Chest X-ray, PA view. Patient: 19 years old, sex M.
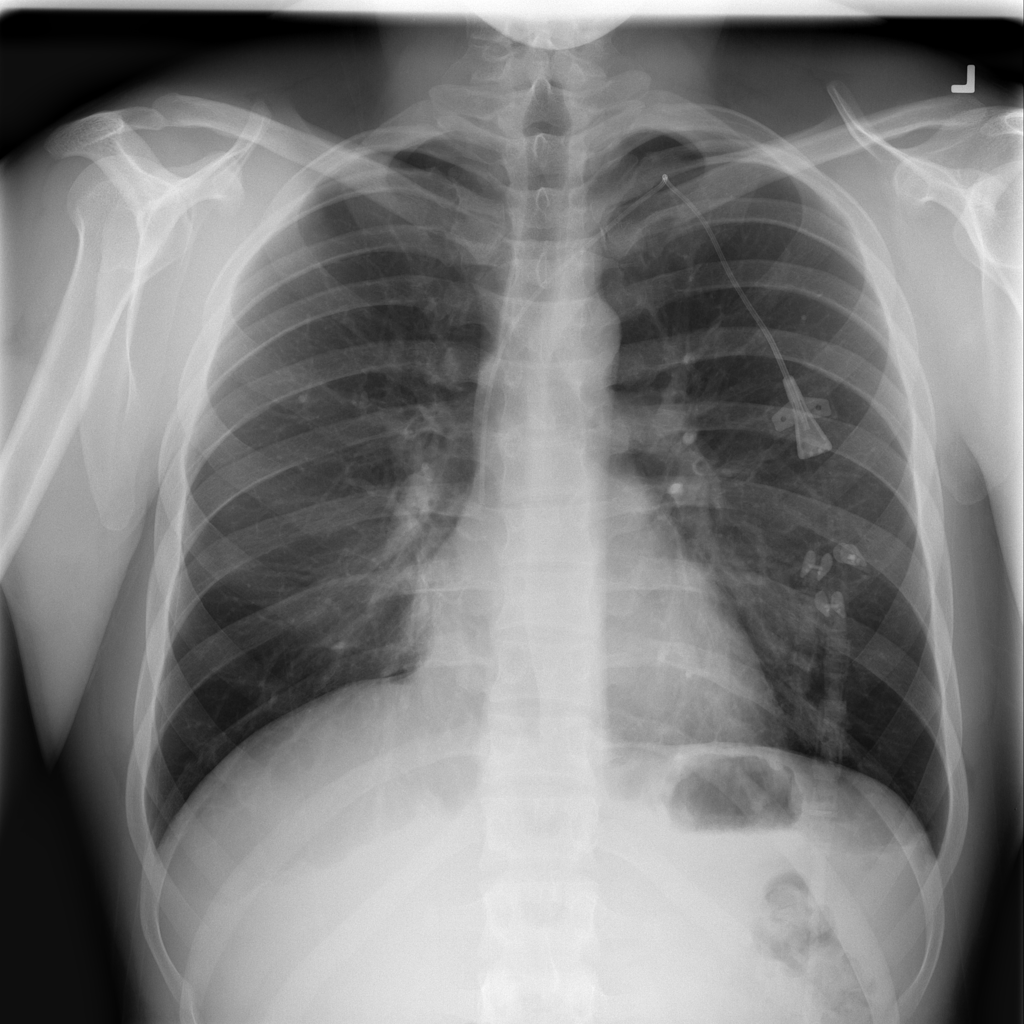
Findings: No Finding